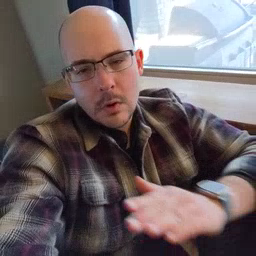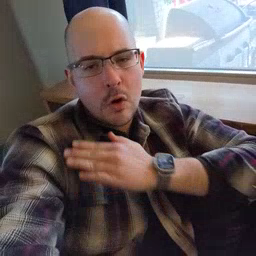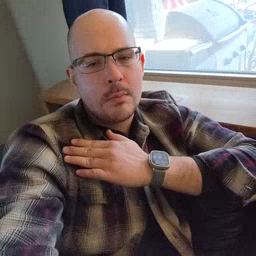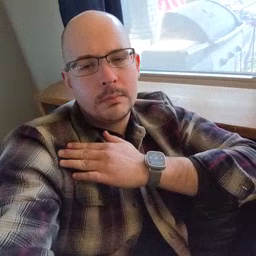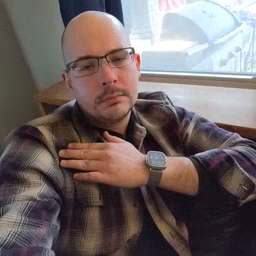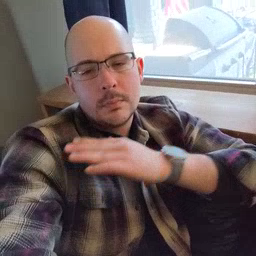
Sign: arm